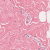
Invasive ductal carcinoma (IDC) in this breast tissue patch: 0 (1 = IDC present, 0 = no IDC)